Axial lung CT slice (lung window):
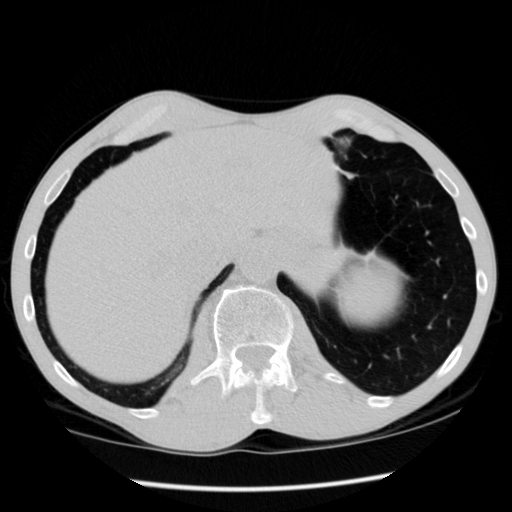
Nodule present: no